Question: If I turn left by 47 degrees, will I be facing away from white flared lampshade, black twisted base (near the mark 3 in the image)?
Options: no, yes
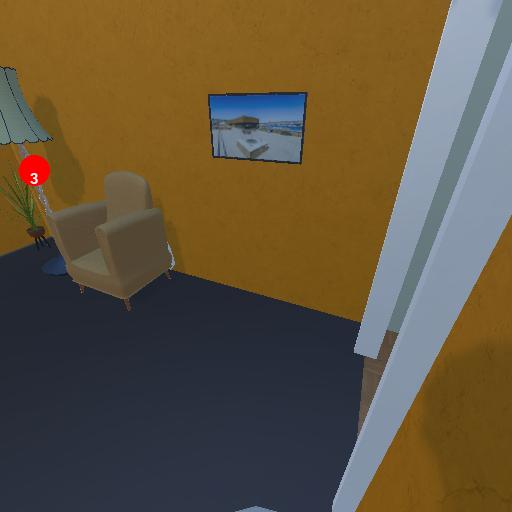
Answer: no